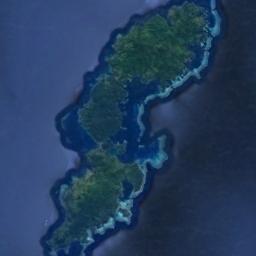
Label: island